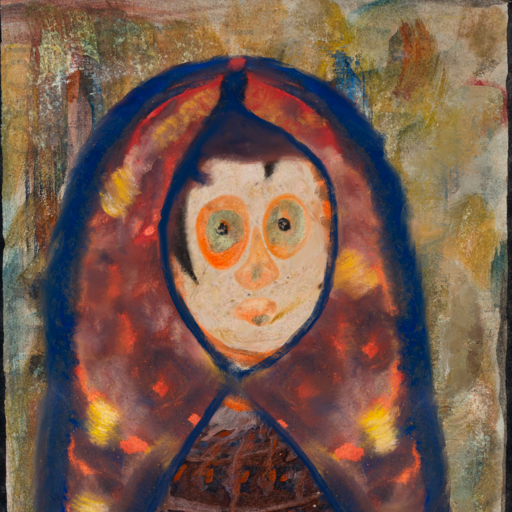
Background: Pipe, Head And Neck Front: Rupkatha, Face Front: Childish, Bust: Hypocrite, Hair Front: Roy_Bahadur, Head Accessory: Mother_And_Son_Mother_Scarf, Second Necklace: Blank, Necklace: Blank, Baby: Blank